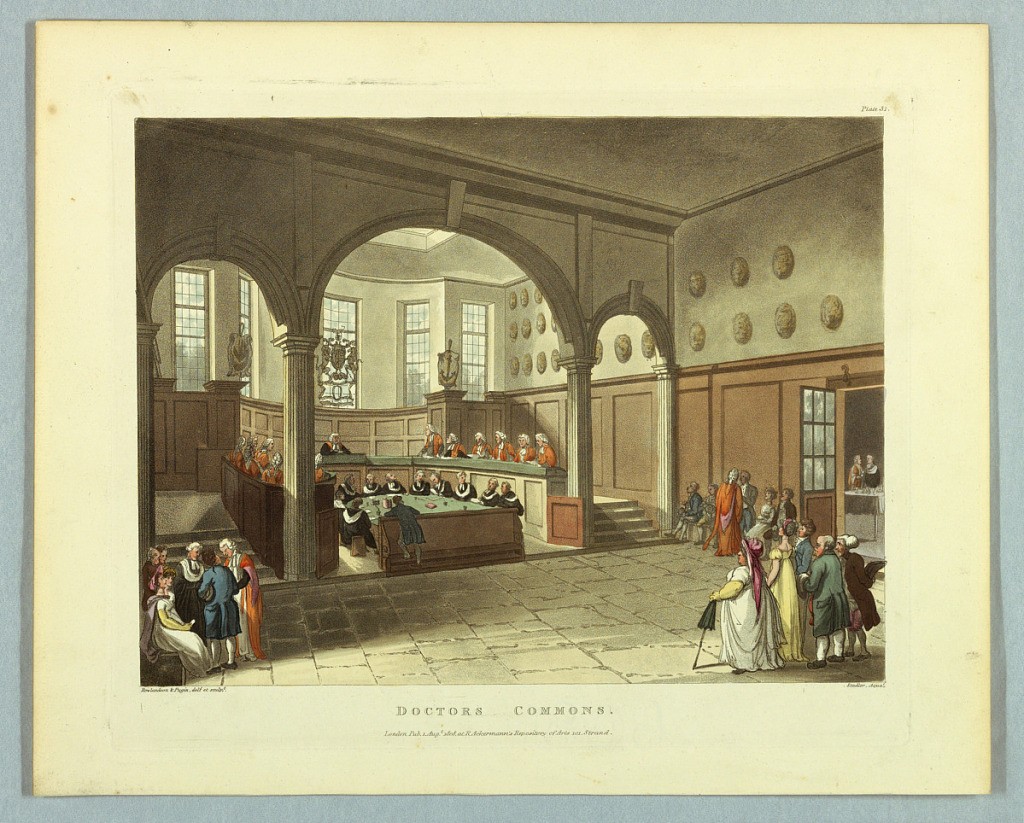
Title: Doctors Commons, from "Ackermann's Repository"
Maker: Thomas Rowlandson, British, 1756–1827
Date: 1808
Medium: Aquatint, brush and watercolors on paper
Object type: Print
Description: Foreground, hall with stone floor. Beyond, arches, and the doctors at raised semi-circular table. Arms on the walls and a crest at the rear window. Title, artists', and publisher's names below.